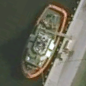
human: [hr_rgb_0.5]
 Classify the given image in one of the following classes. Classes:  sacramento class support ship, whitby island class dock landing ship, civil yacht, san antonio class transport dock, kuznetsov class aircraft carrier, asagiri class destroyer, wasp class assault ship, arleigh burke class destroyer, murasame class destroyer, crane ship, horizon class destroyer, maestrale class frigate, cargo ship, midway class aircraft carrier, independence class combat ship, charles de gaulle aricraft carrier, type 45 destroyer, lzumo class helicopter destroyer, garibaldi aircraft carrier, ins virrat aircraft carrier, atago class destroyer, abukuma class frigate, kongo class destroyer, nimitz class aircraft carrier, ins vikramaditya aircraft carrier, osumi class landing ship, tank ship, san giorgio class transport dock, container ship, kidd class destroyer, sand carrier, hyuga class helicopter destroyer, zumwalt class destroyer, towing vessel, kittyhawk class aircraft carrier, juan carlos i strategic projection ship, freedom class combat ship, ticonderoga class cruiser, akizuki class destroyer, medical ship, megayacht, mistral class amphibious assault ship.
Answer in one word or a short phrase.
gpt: Towing vessel